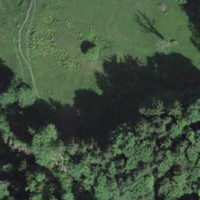
EUNIS habitat code: 44
Species observed at this site:
Lamium galeobdolon